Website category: phone
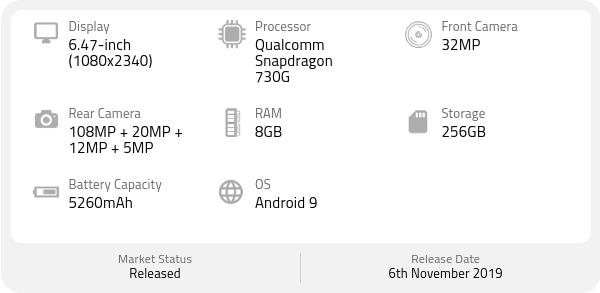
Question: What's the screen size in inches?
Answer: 6.47-inch

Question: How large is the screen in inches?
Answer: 6.47-inch

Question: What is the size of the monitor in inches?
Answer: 6.47-inch

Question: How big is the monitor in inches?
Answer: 6.47-inch

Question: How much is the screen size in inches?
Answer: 6.47-inch

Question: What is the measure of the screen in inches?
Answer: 6.47-inch

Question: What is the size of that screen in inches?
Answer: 6.47-inch

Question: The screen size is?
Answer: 6.47-inch

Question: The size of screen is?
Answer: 6.47-inch

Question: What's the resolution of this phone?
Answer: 1080x2340

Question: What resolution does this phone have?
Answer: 1080x2340

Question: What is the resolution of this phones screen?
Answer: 1080x2340

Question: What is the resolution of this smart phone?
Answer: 1080x2340

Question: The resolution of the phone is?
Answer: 1080x2340

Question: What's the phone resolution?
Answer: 1080x2340

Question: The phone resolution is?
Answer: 1080x2340

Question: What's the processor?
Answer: Qualcomm Snapdragon 730G

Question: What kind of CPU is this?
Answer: Qualcomm Snapdragon 730G

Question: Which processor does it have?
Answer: Qualcomm Snapdragon 730G

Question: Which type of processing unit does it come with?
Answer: Qualcomm Snapdragon 730G

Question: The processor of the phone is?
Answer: Qualcomm Snapdragon 730G

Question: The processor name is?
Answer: Qualcomm Snapdragon 730G

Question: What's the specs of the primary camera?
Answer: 108MP + 20MP + 12MP + 5MP

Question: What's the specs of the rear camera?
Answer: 108MP + 20MP + 12MP + 5MP

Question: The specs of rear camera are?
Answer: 108MP + 20MP + 12MP + 5MP

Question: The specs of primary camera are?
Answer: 108MP + 20MP + 12MP + 5MP

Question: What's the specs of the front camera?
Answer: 32MP

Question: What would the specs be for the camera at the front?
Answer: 32MP

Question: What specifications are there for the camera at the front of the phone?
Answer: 32MP

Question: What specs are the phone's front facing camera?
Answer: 32MP

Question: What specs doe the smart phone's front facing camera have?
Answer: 32MP

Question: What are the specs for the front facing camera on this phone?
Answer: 32MP

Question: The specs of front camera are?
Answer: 32MP

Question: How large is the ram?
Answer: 8GB

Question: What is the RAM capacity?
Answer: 8GB

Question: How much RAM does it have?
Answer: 8GB

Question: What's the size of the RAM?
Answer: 8GB

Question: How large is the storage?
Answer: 256GB

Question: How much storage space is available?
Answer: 256GB

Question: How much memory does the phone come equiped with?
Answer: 256GB

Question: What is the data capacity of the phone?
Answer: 256GB

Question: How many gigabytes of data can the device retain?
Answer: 256GB

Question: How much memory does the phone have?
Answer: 256GB

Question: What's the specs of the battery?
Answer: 5260mAh

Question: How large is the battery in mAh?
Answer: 5260mAh

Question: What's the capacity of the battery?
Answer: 5260mAh

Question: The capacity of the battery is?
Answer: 5260mAh

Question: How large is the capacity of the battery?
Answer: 5260mAh

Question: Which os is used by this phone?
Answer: Android 9

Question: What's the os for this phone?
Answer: Android 9

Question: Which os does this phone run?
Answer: Android 9

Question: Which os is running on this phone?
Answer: Android 9

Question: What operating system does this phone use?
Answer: Android 9

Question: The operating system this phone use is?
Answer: Android 9

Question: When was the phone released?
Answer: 6th November 2019

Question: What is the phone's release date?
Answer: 6th November 2019

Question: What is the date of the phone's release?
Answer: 6th November 2019

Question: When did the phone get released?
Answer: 6th November 2019

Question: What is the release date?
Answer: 6th November 2019

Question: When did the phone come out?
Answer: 6th November 2019

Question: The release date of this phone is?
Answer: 6th November 2019